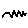
Label: zigzag